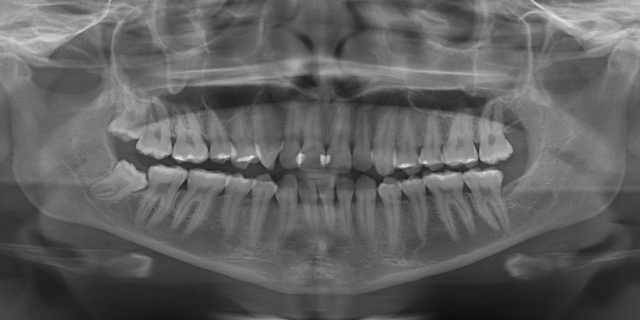
adult